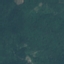
Land use / land cover class: Forest